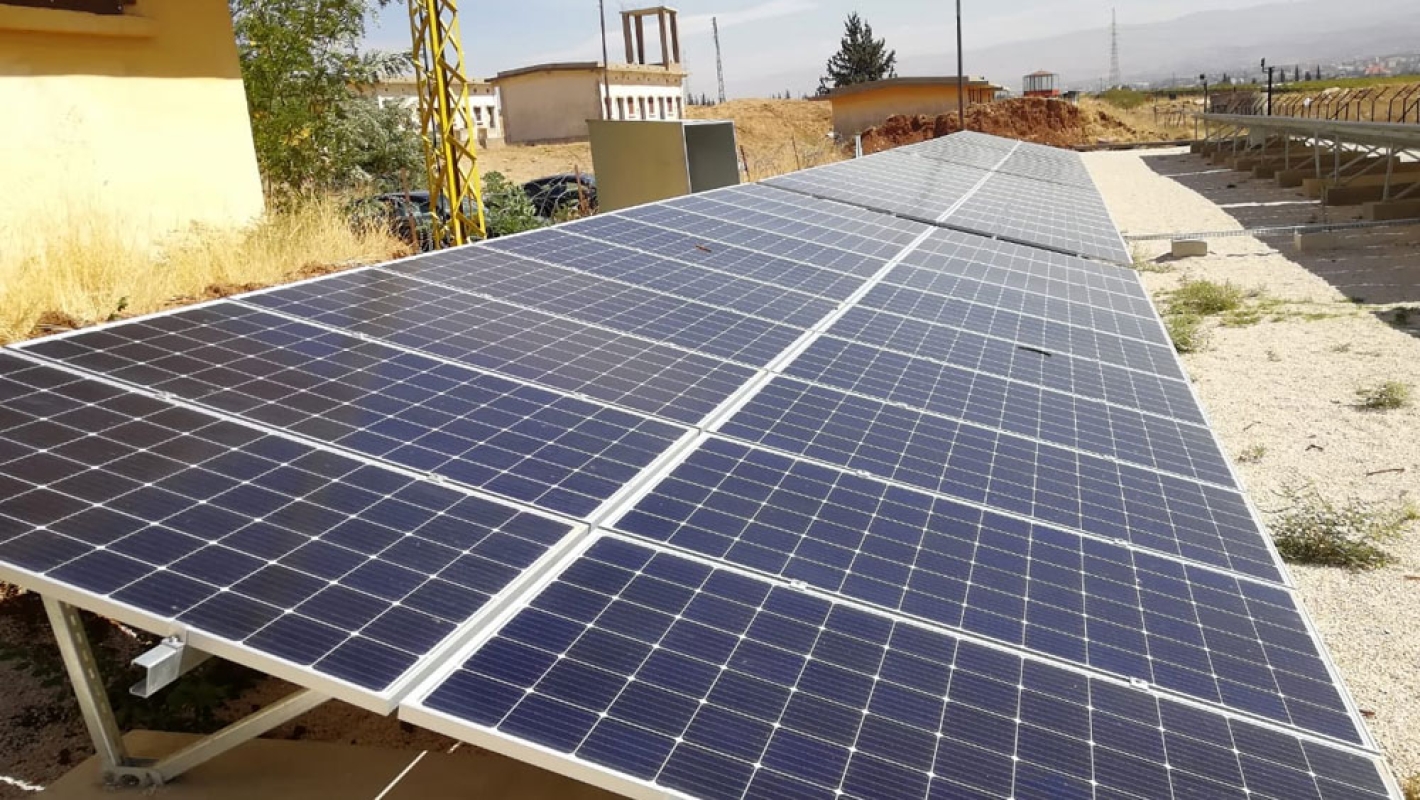
Label: Clean